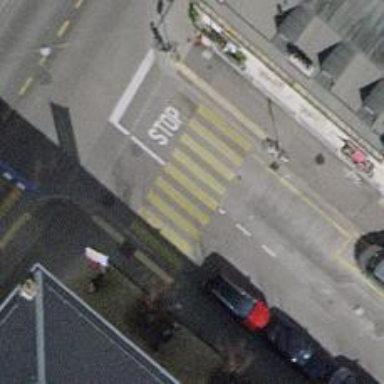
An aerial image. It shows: Marked crossing with zebra stripes on the road.